Question: We have a TFS2017 environment. The size is growing every week for a long time now.
In this environment , i have multiple collection ; the size of Transaction Log File , is very big (overtop the 155 Gb)

My question is : It's safe to do a shirnk of the log file for the defined TFS collection ? (without loss data or getting error in administration console) ?
Thanks
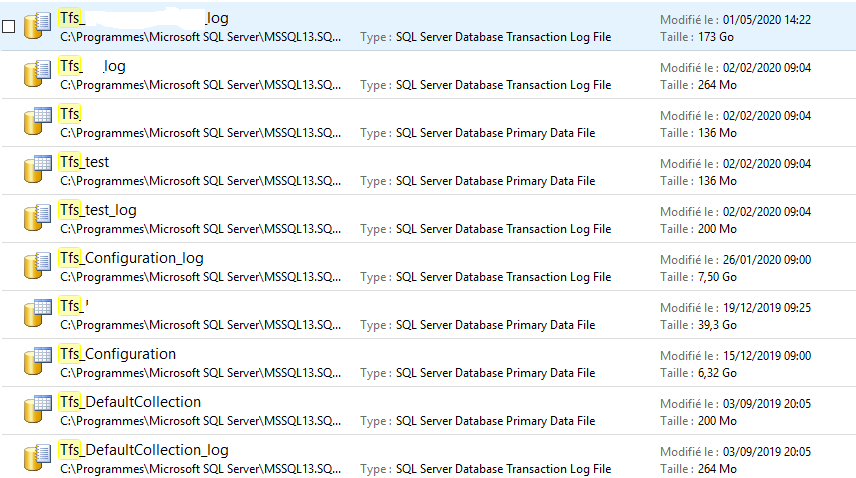
Answer: Yes. You can.
The log file is there so you can restore to a point in time between full backups. If you have backups enabled on your server and regularly take a full backup, then you can truncate the logs after each full backup.
If you want to just "delete the logs" then temporarily turn off TFS by running this on every application tier server you have: 'TFSServiceControl quiesce', then truncate the logs, then turn TFS back on using 'TFSServiceControl unquiesce'.
You may also want to verify your backup strategy. If all is well, you shouldn't see a ever growing log file.
See:
- <URL>